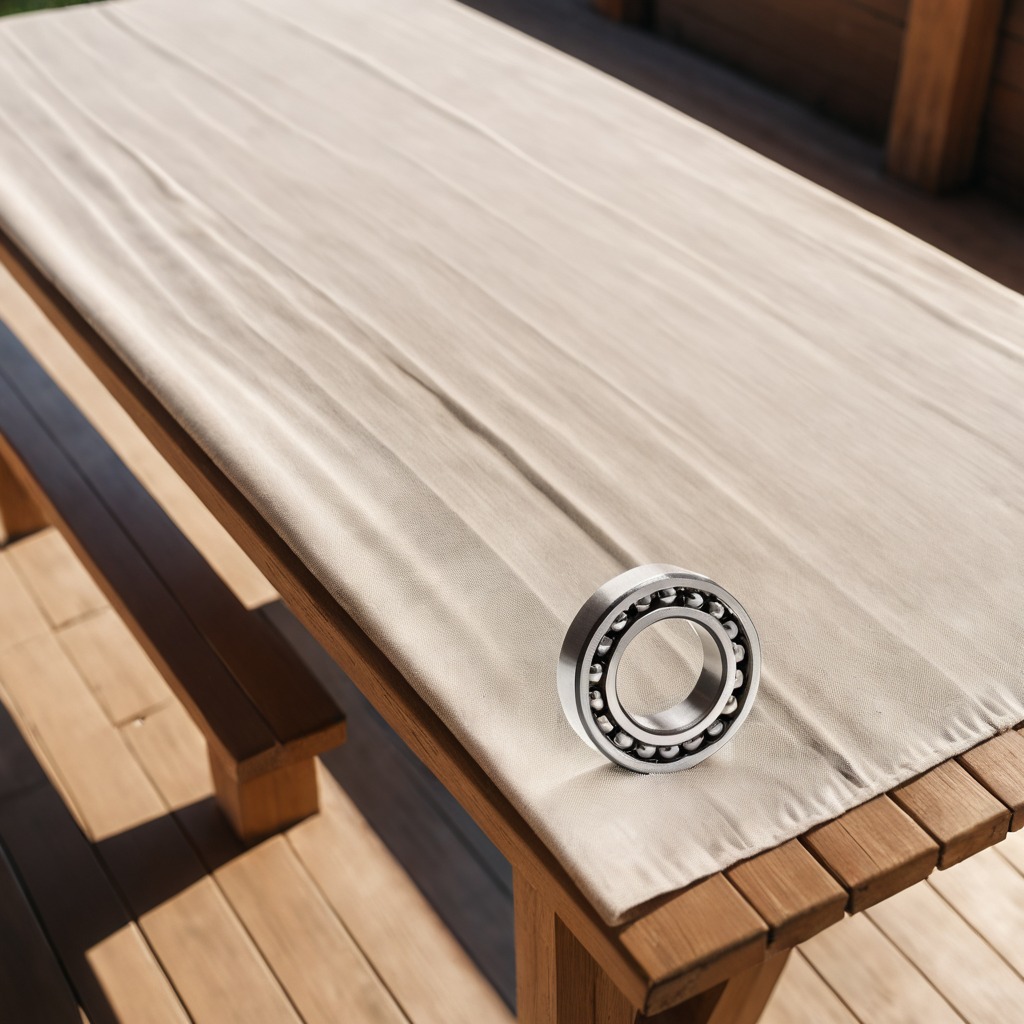
A metal ball bearing lies on a wooden table in an outdoor workshop during daytime bright natural light soft shadows worn but beneath the cloth.